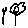
Label: flower